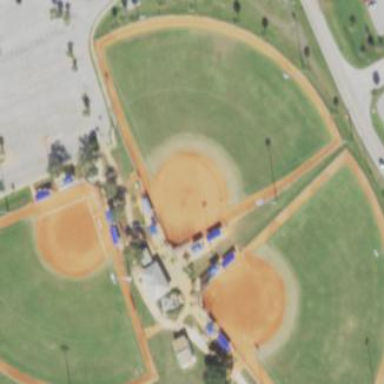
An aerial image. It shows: Baseball pitch for leisure land.